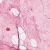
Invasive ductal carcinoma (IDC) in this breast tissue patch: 0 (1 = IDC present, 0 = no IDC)